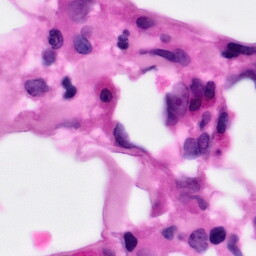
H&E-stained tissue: Pancreatic